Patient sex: M
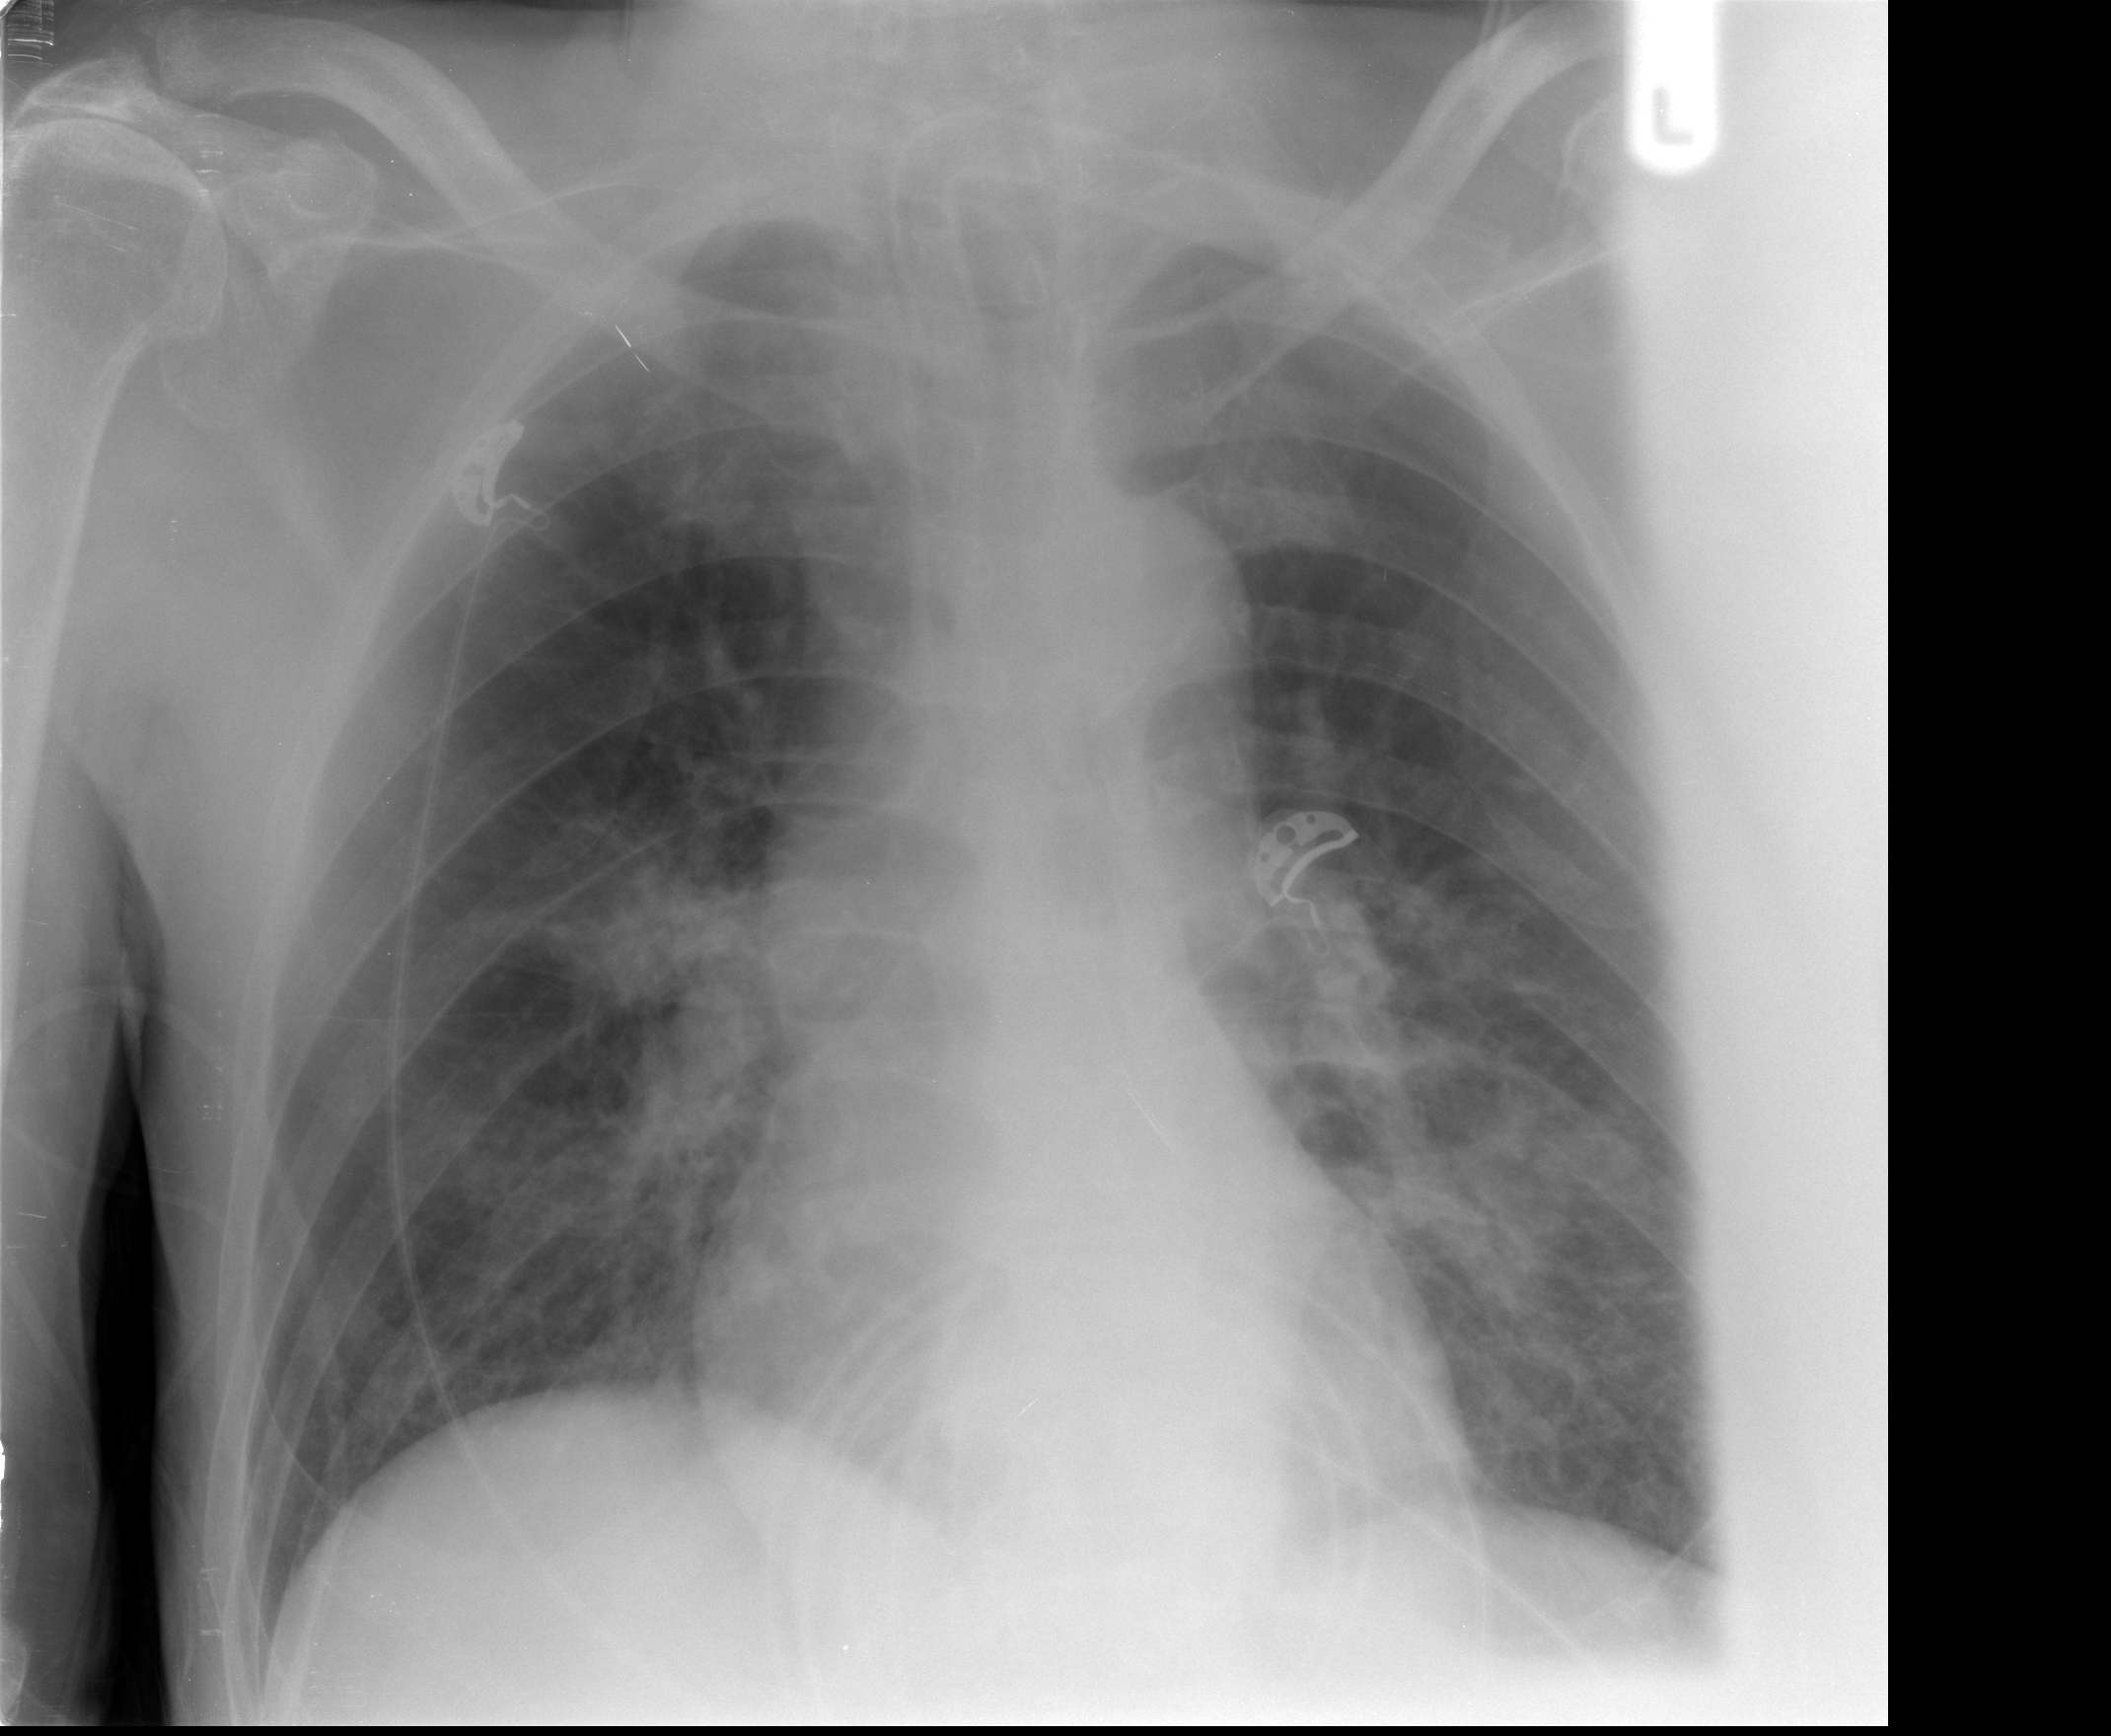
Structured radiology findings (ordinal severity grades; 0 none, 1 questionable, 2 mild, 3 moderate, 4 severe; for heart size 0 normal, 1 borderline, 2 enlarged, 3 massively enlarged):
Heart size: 0
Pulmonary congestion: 2
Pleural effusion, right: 0
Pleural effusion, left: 0
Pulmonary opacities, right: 2
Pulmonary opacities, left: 2
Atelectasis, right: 0
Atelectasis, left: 2